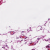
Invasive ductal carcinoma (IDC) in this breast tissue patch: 0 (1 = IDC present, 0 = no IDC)